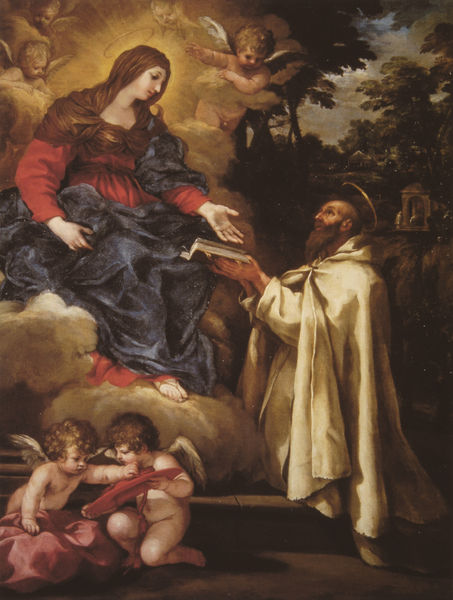
Titel: Der heilige Damian übergibt der Madonna das Gesetzbuch
Künstler: Pietro da Cortona
Standort: Toledo (Ohio)
Institution: The Toledo Museum of Art
Schlagwörter: baum, blau, blätter, dunkel, flügel, fuß, gemälde, hand, himmel, laub, mann, nackt, schatten, umhang, weiß, wolken, bäume, gelb, grün, landschaft, ocker, sitzen, ausschnitt, braun, finger, frau, geste, hintergrund, hut, kleid, licht, ohr, schwarz, rot, wolke, beige, malerei, bart, bibel, falten, gesicht, johannes, stein, vollbart, hände, rauch, boden, auge, gewand, gold, kutte, mantel, stoff, mutter, dekolletee, locken, renaissance, rosa, wald, fliegen, kinder, engel, engelchen, putto, taille, schrift, treppe, thron, dick, spielen, stufe, schenkel, zeigen, schwanger, ruine, buch, strahlen, schweben, lichtung, jungfrau, reichen, altar, schein, sandale, heiligenschein, seiten, nimbus, gut, kapelle, mönch, erscheinung, heiliger, tempel, heilige, fresko, deuten, heilig, putten, maria, pavillion, puto, putti, petrus, dicklich, himmelfahrt, speck, blaur, klassizimus, evangelist, evangelium, heiligen, sacra conversazione, benedikt, puttp, heiligenschen, nibus